Interaction volume radius: 10 \u00c5
Interaction volume height: 20 \u00c5
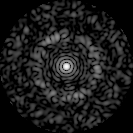
Disorder parameter: 0.8277